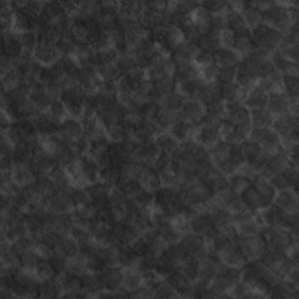
Label: non_frost